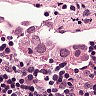
Metastatic tissue present: yes